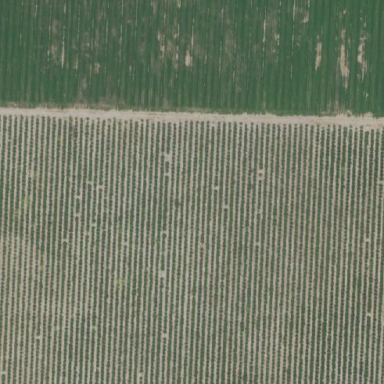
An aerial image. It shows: Almond orchard with rows of almond trees.